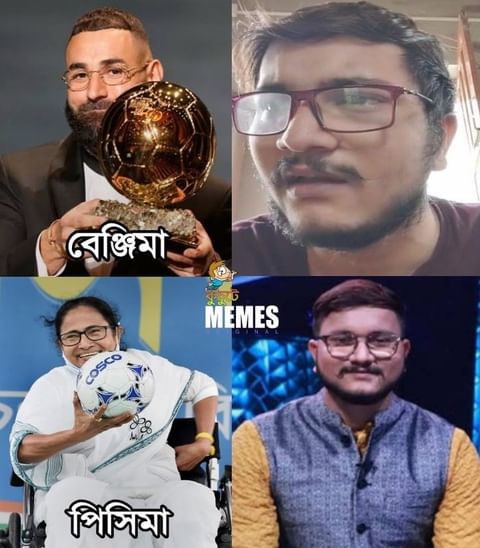
Text: বেঞ্জিমা পিসিমা
Label: Hate
Hate category: Political
Targeted group: Organization